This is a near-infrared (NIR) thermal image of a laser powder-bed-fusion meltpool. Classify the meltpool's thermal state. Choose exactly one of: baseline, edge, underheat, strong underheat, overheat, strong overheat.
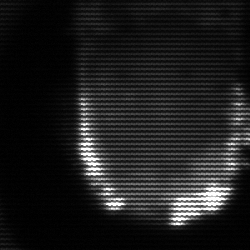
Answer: baseline